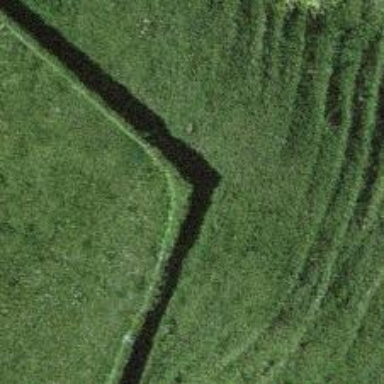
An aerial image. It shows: Hedge barrier.